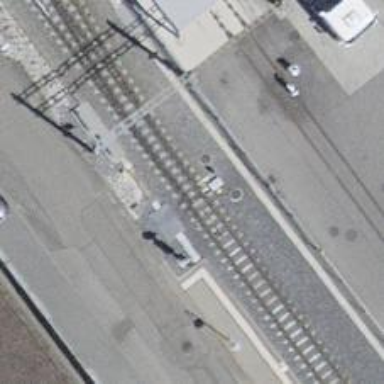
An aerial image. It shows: Railway switch.